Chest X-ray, AP view. Patient: 9 years old, sex M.
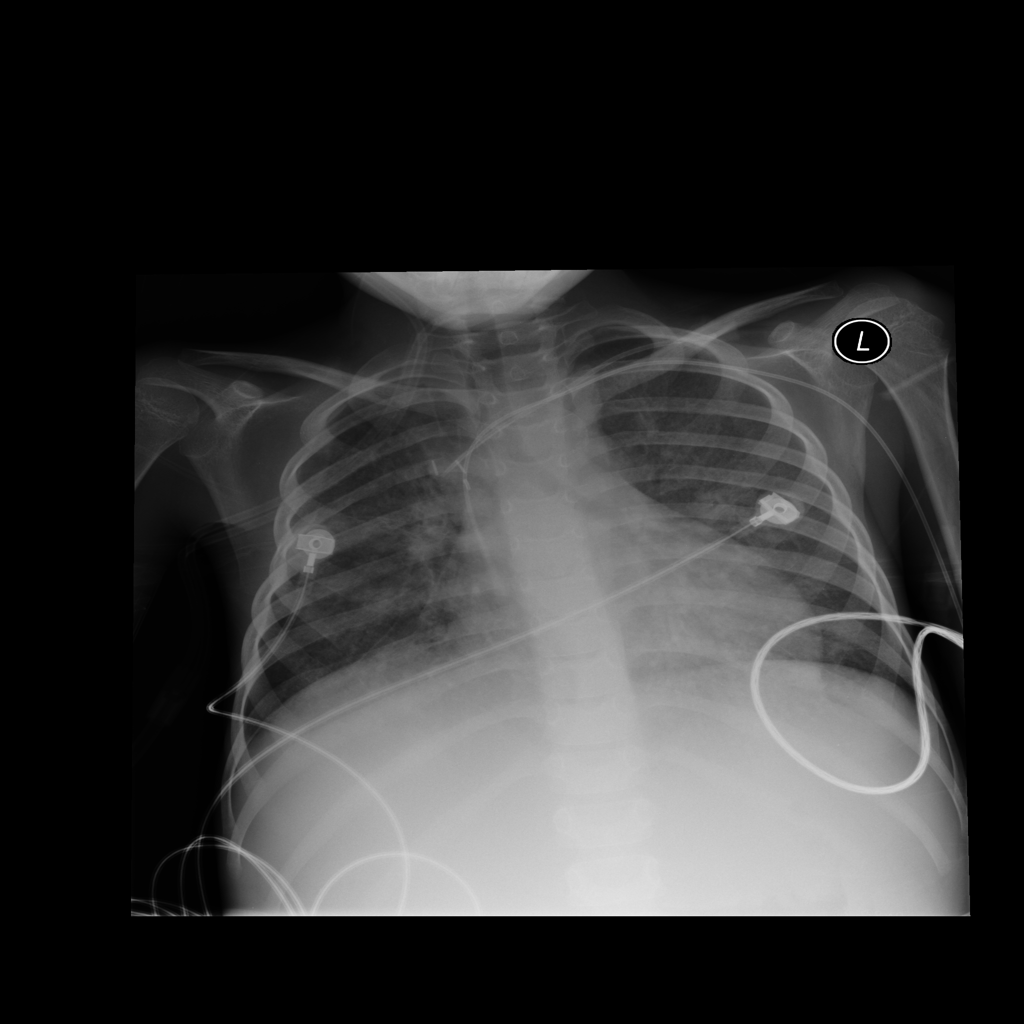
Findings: No Finding